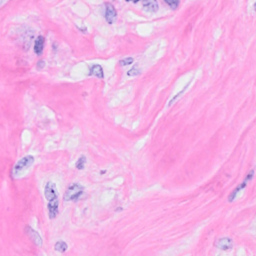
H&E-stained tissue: Breast